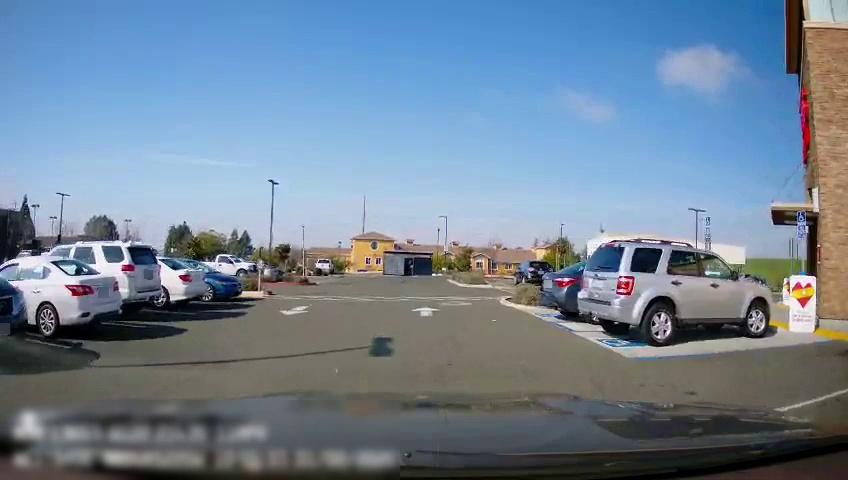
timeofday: Day
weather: Sunny
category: Drivable Space
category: Vehicles | SUV
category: Vehicles | Car
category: Vehicles | SUV
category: Vehicles | SUV
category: Vehicles | Car
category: Vehicles | SUV
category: Vehicles | Car
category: Vehicles | Car
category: Vehicles | Truck
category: Vehicles | Truck